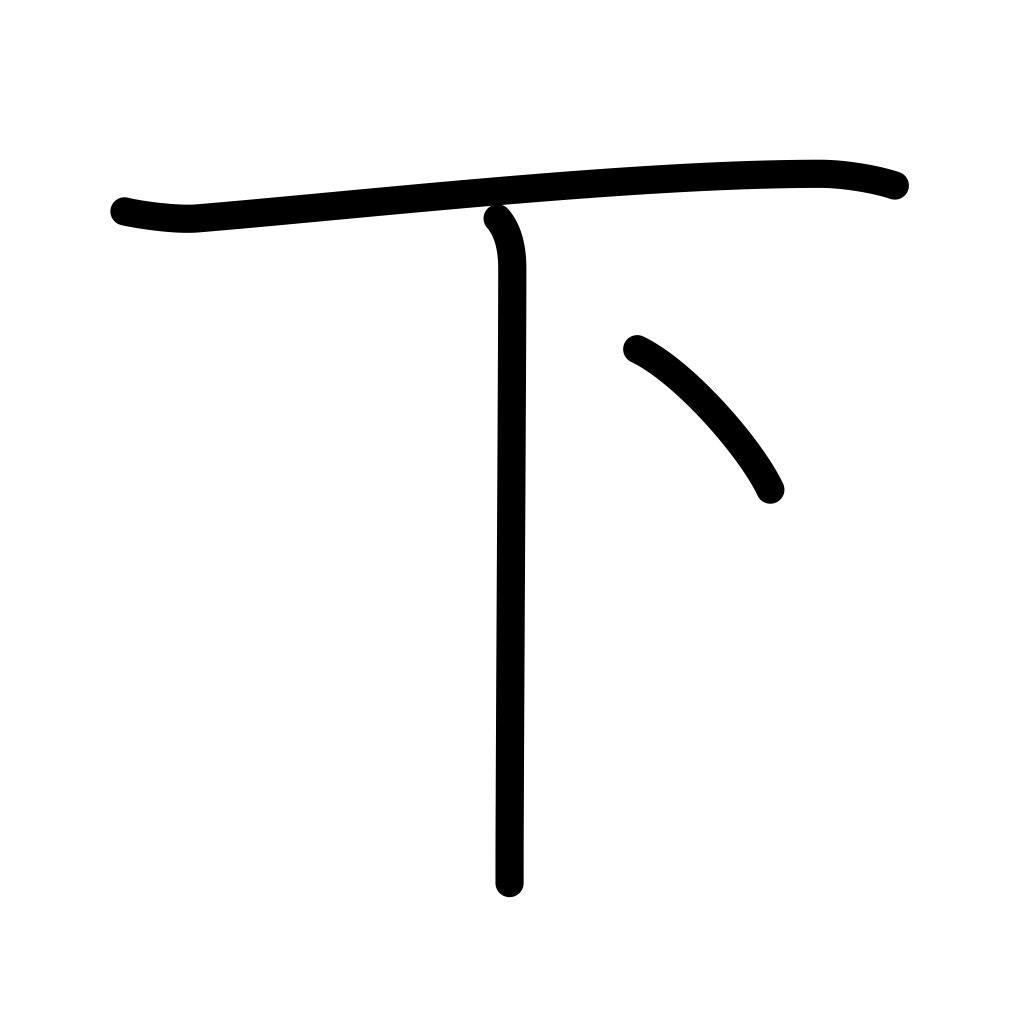
Meaning: below, down, descend, give, low, inferior